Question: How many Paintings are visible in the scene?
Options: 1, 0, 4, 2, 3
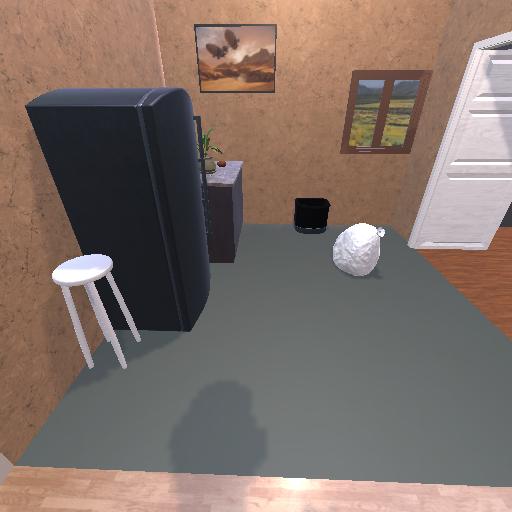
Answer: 1